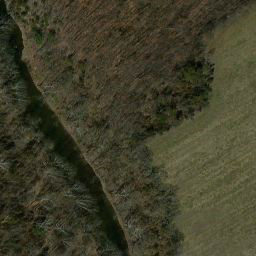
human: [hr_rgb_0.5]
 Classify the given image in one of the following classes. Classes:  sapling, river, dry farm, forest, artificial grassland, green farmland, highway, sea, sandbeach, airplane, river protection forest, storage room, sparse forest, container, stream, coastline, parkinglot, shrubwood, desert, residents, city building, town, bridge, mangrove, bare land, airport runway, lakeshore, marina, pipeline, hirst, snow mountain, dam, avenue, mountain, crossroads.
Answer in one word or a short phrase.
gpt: river